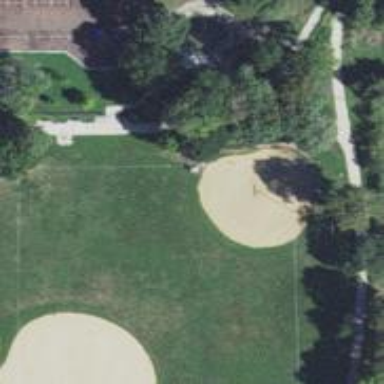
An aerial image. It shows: Baseball pitch for leisure land activities.